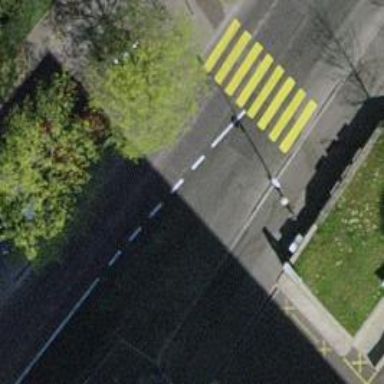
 featuring lanes for both cyclists and pedestrians."